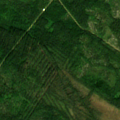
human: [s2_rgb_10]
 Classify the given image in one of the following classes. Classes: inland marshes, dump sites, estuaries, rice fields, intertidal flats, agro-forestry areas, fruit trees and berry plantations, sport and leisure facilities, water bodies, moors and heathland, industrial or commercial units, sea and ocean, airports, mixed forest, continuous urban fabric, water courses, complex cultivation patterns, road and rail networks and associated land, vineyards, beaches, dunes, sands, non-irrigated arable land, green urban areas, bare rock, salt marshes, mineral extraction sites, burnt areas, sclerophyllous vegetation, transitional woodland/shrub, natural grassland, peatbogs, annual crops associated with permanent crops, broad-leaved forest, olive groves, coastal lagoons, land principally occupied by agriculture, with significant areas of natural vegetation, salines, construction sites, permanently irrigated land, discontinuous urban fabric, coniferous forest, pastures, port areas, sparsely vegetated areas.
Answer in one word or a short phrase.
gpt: coniferous forest, mixed forest, transitional woodland/shrub